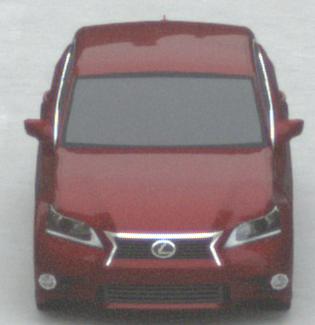
Make: Lexus
Model: GS 250
Detailed model: GS (L10)
Model produced from: 2012/06
Model produced until: 2013/12
Doors: 4
Color: red
Road condition: dry road
Daytime: midday
Contrast: low contrast